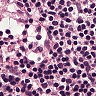
Metastatic tissue present: no